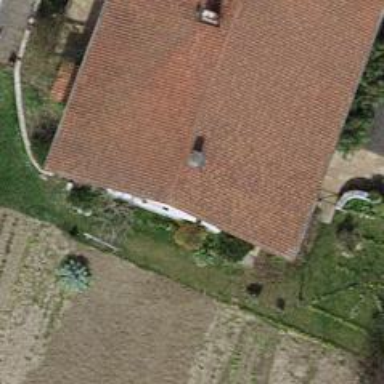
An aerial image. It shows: Detached building with gabled roof.